Question: I would like to fill 2 divs in View with data from 2 ViewModels, but I have a problem.
My 2 viewModels:
'''
public class ChatLogsNameTimeViewModel
{
public UserProfile UserProfile { get; set; }
public string Message { get; set; }
public DateTime Time { get; set; }
}
public class UserProfile
{
[Key]
[DatabaseGeneratedAttribute(DatabaseGeneratedOption.Identity)]
public int UserId { get; set; }
public string UserName { get; set; }
public string Email { get; set; }
public bool IsOnline { get; set; }
public virtual ICollection<ChatLogs> ChatLogs { get; set; }
}
'''
Which means I want to show data from ChatLogsNameTimeViewModel in one div in View and data from UserProfile in other div in View.
This is my ViewModel that uses both viewModels above:
'''
public class ChatLogsUsersViewModel
{
public IEnumerable<ChatLogsNameTimeViewModel> ChatLogs { get; set; }
public IEnumerable<UserProfile> Users { get; set; }
}
'''
And this is my Index() action in controller:
'''
var chatLogs = db.getChatLog().ToList();
var users = dba.getOnlineUsers().ToList();
var view = new ChatLogsUsersViewModel(chatLogs, users);
return View(view);
'''
My problem is that I can not access to ViewModel attributes at all.
When I create foreach loop in view all I can access is this:

Which means I cannot access attributes at all to print them in foreach.
I have this in View:
'''
@model IEnumerable<Chat.Models.ChatLogsUsersViewModel>
'''
I assume that I am not doing something right in my controller. I have methods 'getChatLog()' and 'getOnlineUsers()' implemented in Model, they work alone no problem. I just don't know how to make them work together in one view.
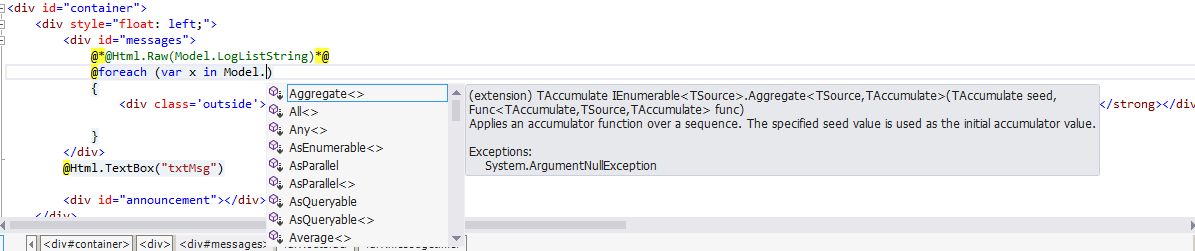
Answer: You need to update the type of you view.
You are not passing the view a list of 'Chat.Models.ChatLogsUsersViewModel', you only have one and this model has two lists.
So update it to:
'''
@model Chat.Models.ChatLogsUsersViewModel
'''